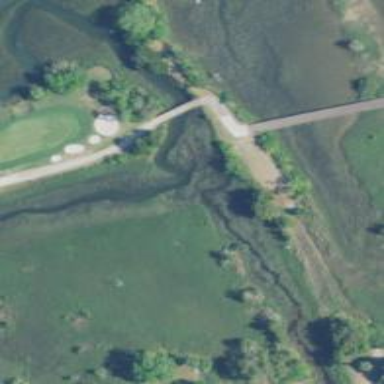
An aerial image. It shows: Pathway for golfing.